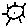
Label: sun